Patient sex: F
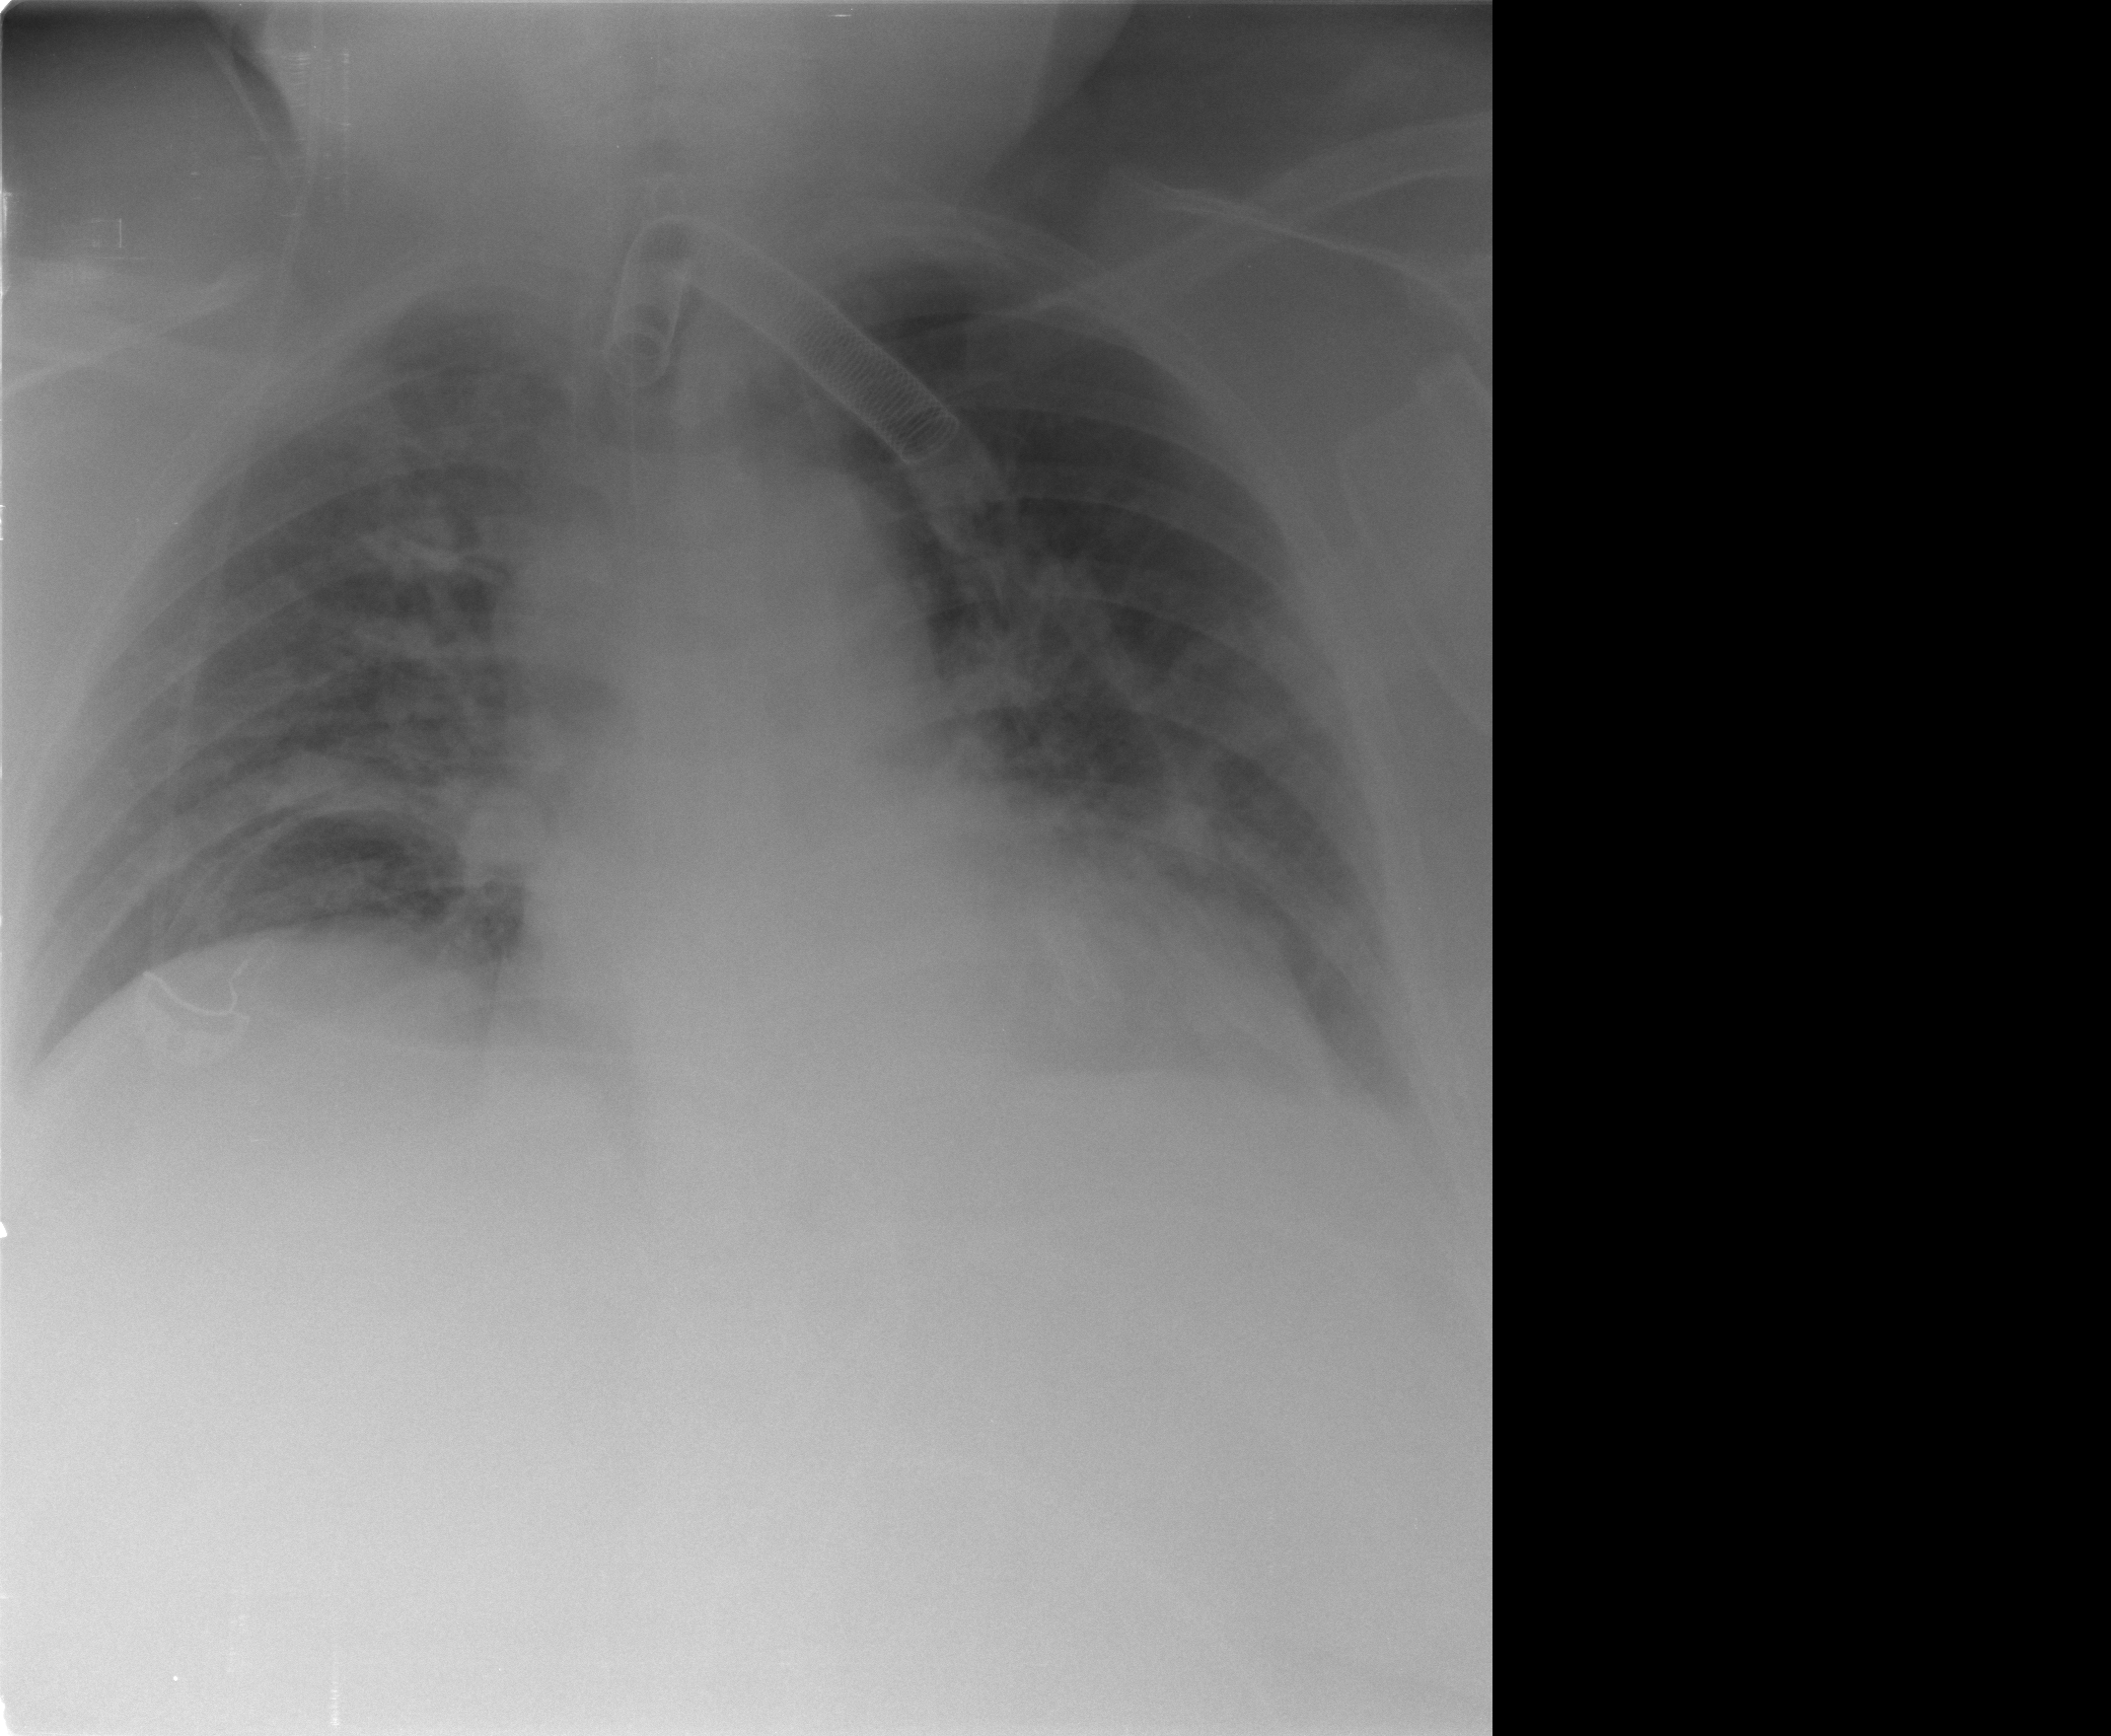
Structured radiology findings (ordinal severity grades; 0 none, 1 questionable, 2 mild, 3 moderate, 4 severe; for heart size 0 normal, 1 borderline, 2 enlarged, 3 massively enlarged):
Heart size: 2
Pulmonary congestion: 2
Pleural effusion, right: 0
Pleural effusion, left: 2
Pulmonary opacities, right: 2
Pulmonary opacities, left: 2
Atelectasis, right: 2
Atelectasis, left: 2